Brain MRI, t2w sequence, axial 2D slice.
Patient: age 37, sex M, weight 90 kg, height 1.9 m
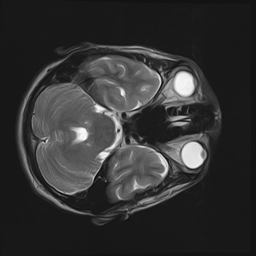